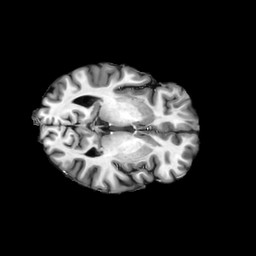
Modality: T1w
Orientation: axial
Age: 52
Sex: male
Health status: ill